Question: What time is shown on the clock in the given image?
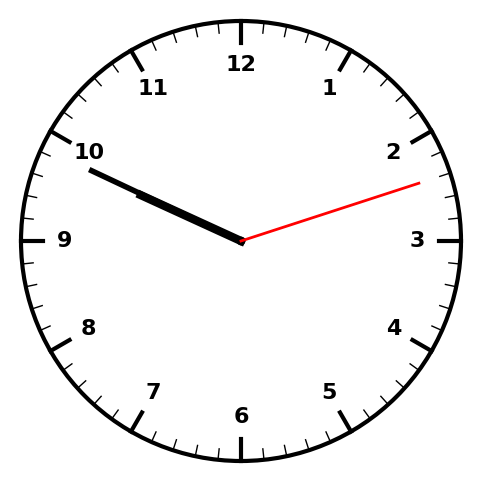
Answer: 09:49:12